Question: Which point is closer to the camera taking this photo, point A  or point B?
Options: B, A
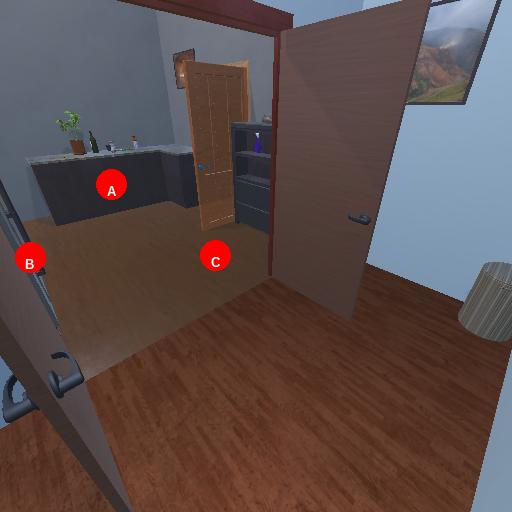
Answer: B